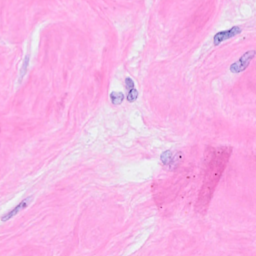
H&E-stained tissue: Breast